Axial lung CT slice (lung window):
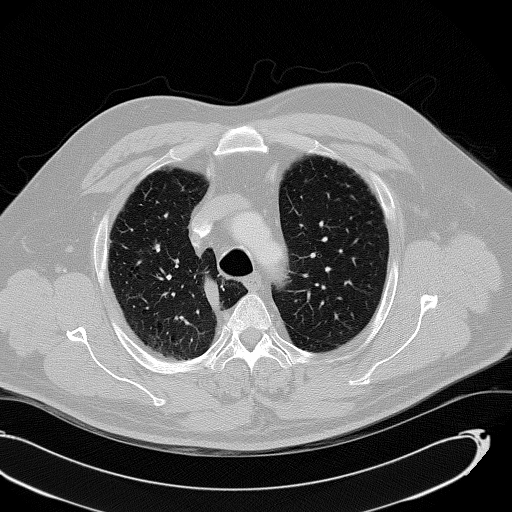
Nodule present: no